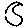
Label: moon